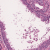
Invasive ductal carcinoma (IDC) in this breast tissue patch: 1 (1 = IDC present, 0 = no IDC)